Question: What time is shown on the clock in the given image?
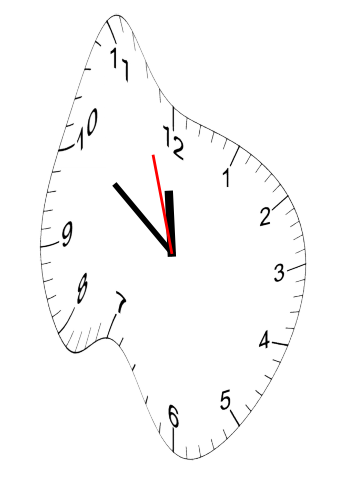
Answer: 11:50:57